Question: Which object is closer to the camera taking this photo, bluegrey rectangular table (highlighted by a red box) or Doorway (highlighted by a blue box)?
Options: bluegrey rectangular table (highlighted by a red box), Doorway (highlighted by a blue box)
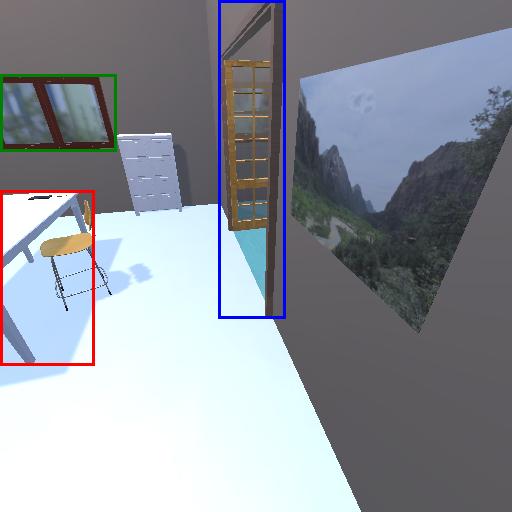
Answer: bluegrey rectangular table (highlighted by a red box)